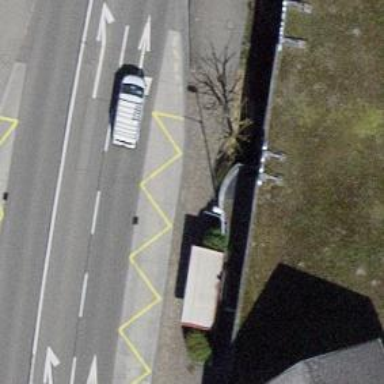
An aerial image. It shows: Platform with shelter for public transport.